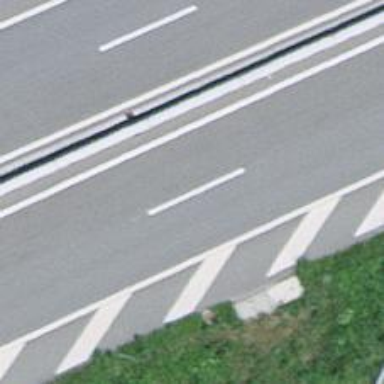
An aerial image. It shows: Asphalt motorway.